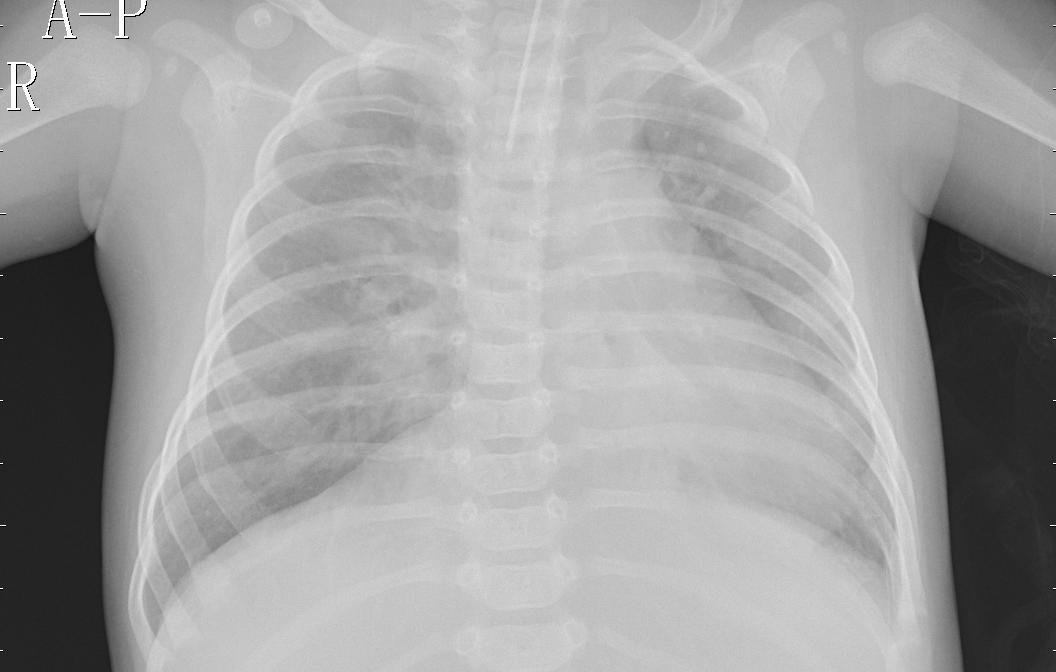
Diagnosis: PNEUMONIA